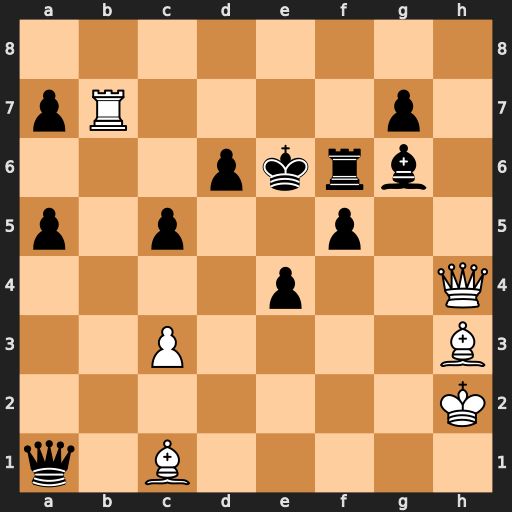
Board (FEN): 8/pR4p1/3pkrb1/p1p2p2/4p2Q/2P4B/7K/q1B5
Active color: w
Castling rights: -
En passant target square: -
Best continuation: Qxe4#